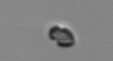
Label: Heterocapsa_rotundata